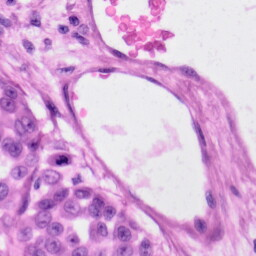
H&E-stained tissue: Skin